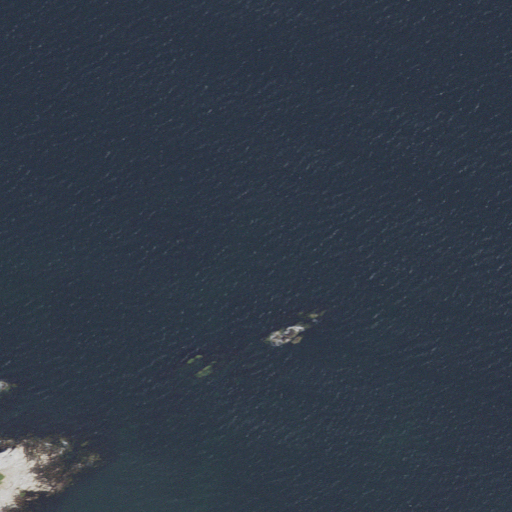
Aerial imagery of bar in Massachusetts named Brush Ledge containing open water and herbaceous wetlands